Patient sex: M
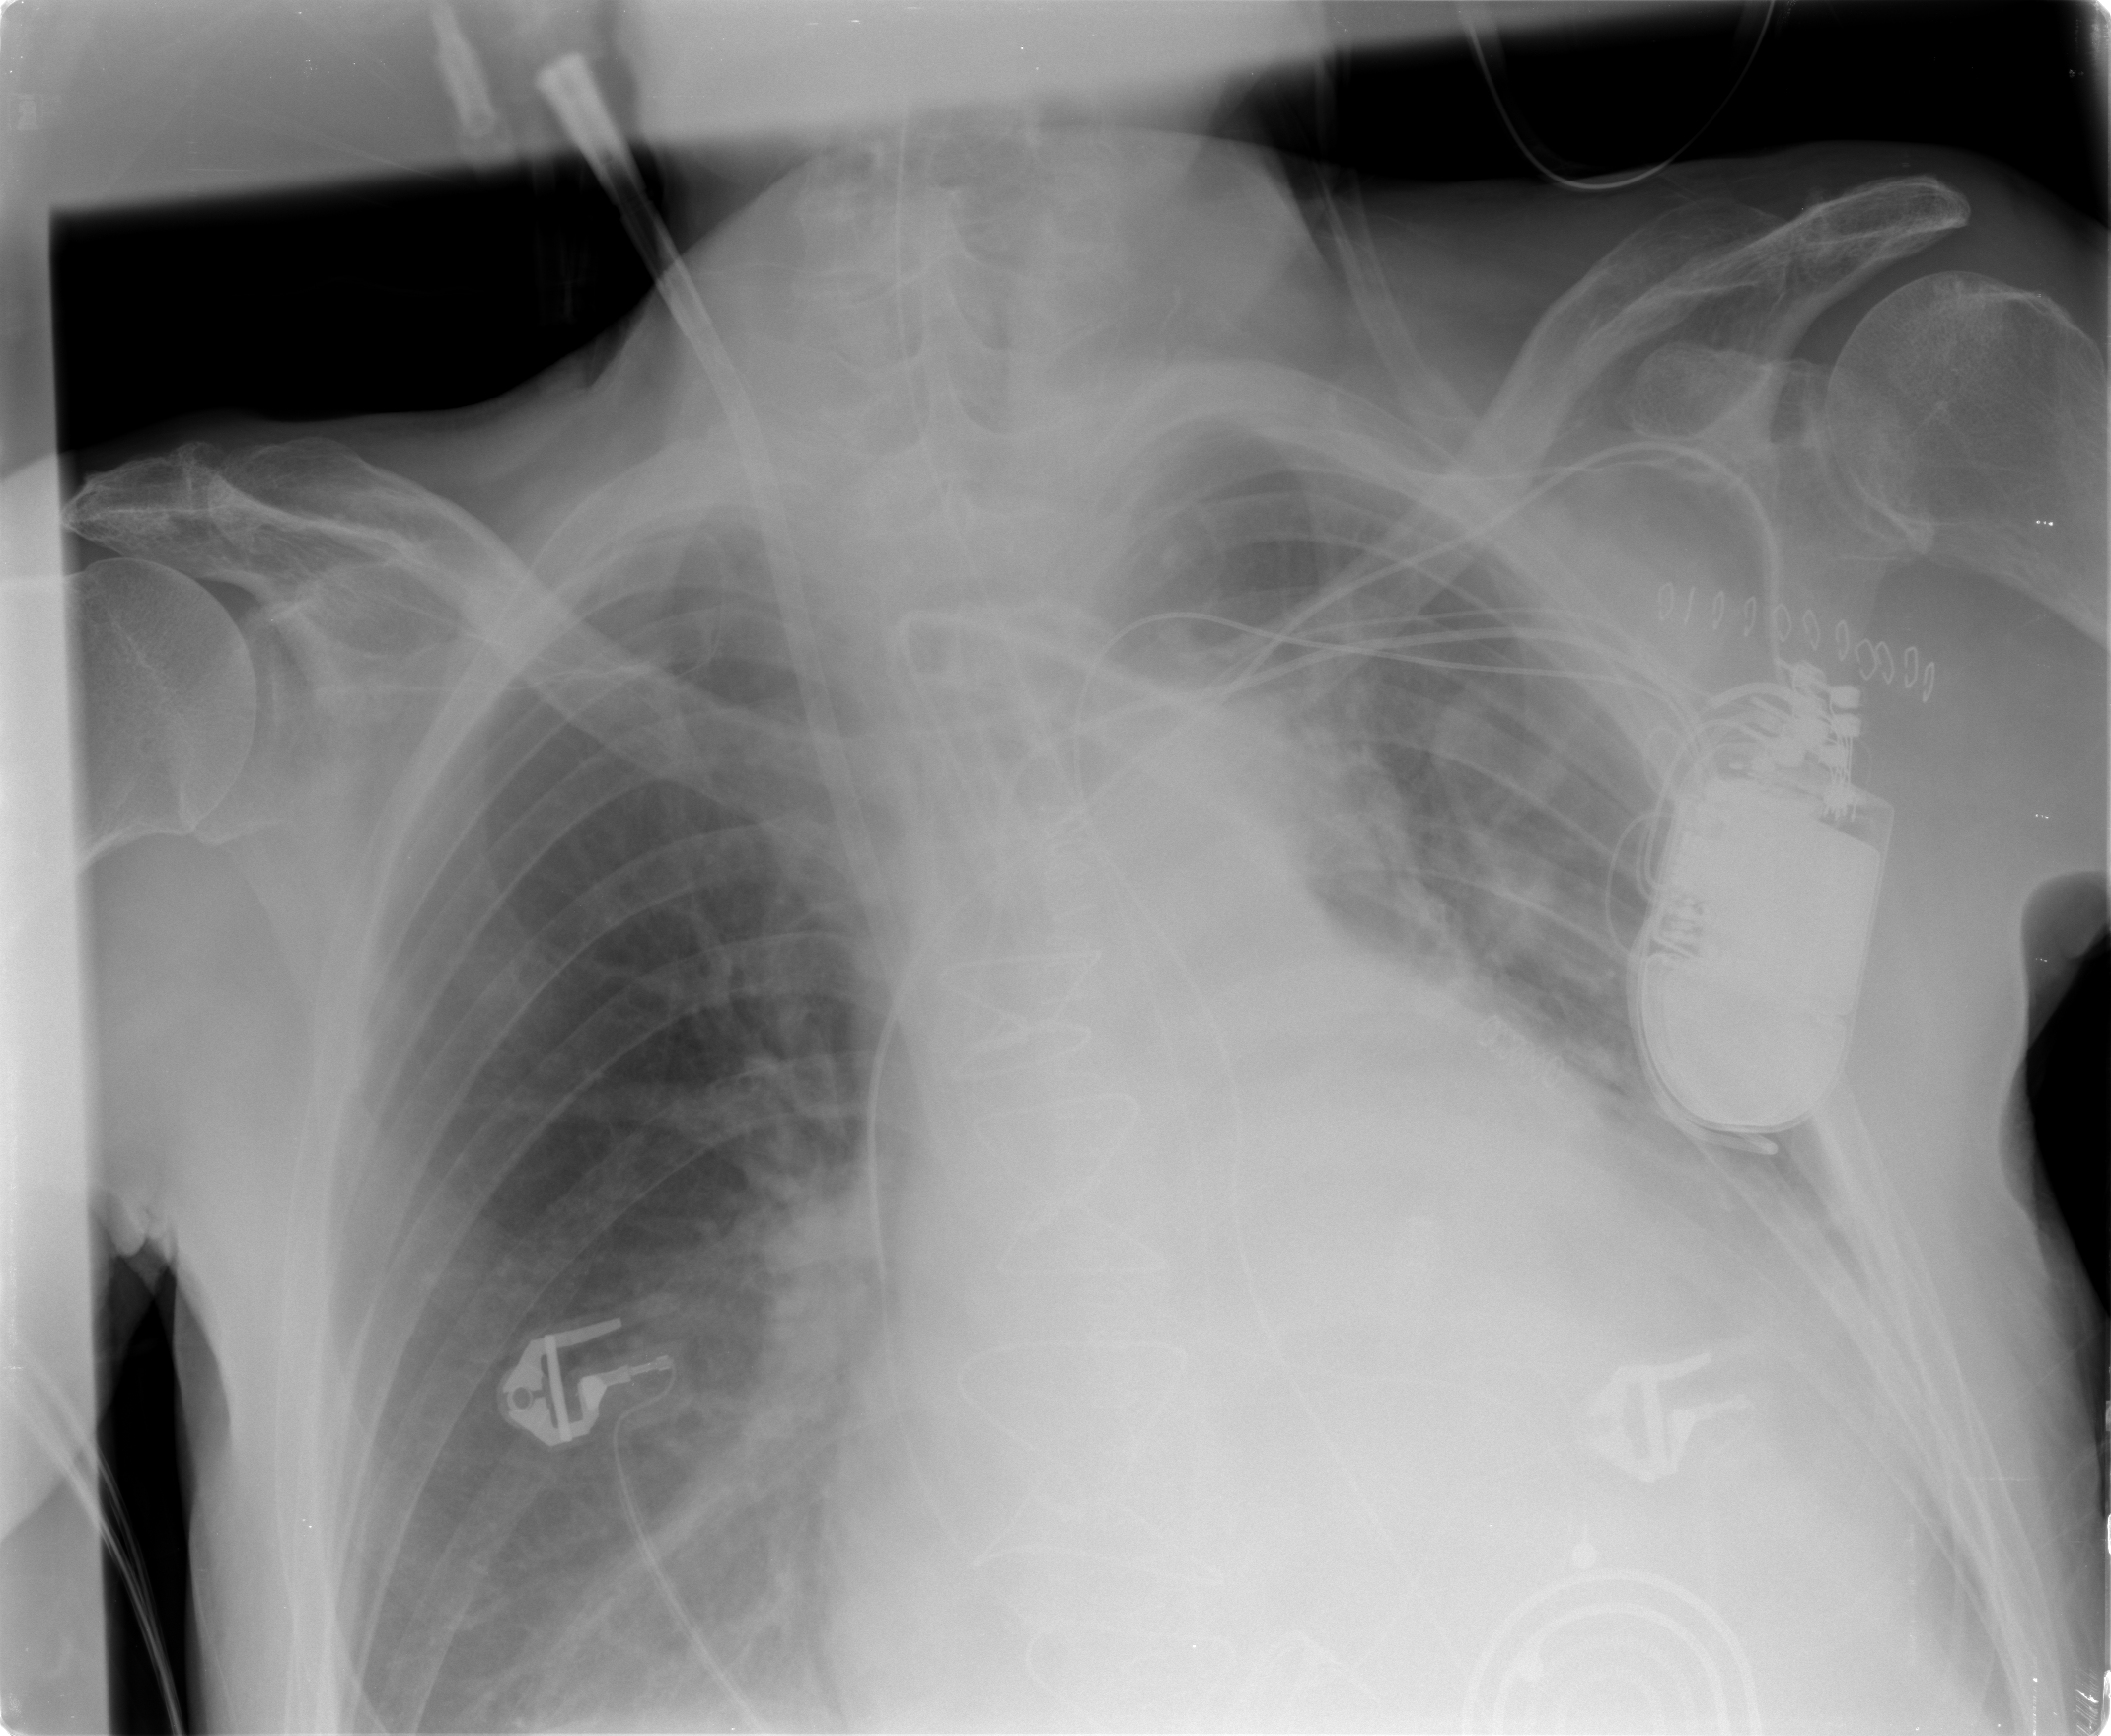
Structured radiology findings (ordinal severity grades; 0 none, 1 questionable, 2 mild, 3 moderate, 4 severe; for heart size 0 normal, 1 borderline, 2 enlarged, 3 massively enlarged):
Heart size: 2
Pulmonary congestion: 2
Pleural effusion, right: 0
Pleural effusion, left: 1
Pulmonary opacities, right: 2
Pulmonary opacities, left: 0
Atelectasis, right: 2
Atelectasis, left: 2